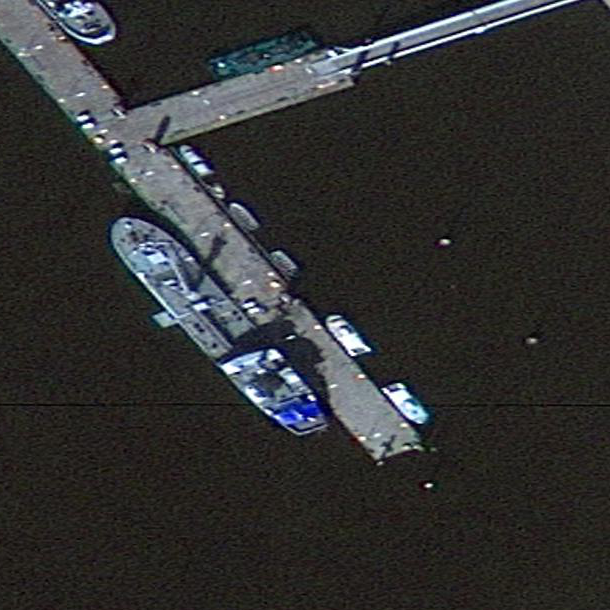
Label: civil